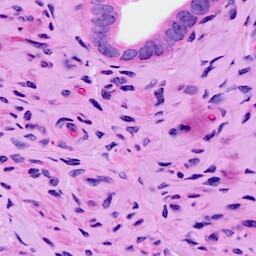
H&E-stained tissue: Ovarian